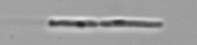
Label: Bacillariophyceae